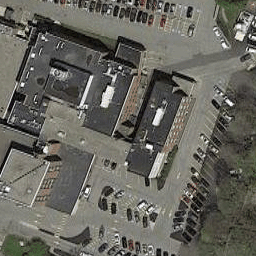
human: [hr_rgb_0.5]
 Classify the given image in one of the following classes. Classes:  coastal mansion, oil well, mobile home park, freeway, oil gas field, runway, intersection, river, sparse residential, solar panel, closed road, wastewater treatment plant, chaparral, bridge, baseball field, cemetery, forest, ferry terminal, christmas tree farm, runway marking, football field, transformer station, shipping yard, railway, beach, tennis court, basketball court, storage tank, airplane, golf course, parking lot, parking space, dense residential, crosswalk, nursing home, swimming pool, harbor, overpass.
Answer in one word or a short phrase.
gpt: nursing home